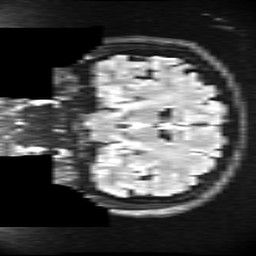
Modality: FLAIR
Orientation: coronal
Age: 25
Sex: female
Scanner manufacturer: ge
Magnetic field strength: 3 T
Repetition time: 11 s
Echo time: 0.1497 s